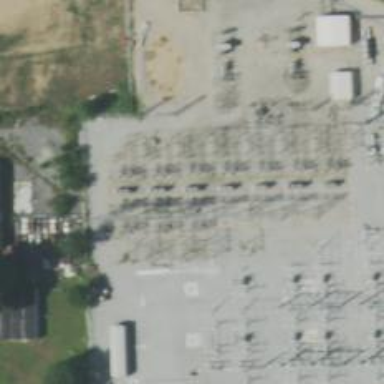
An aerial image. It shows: Switch used for power control.